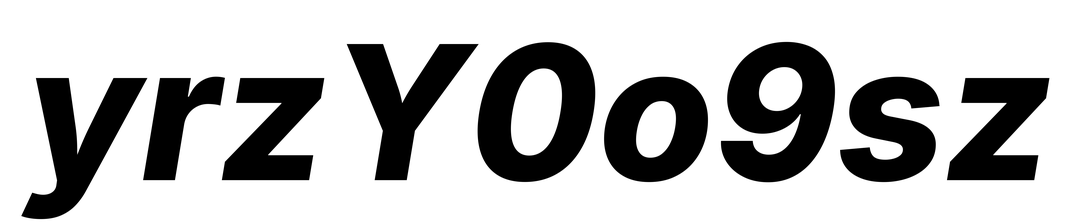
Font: Inter-Italic_ExtraBold_Italic